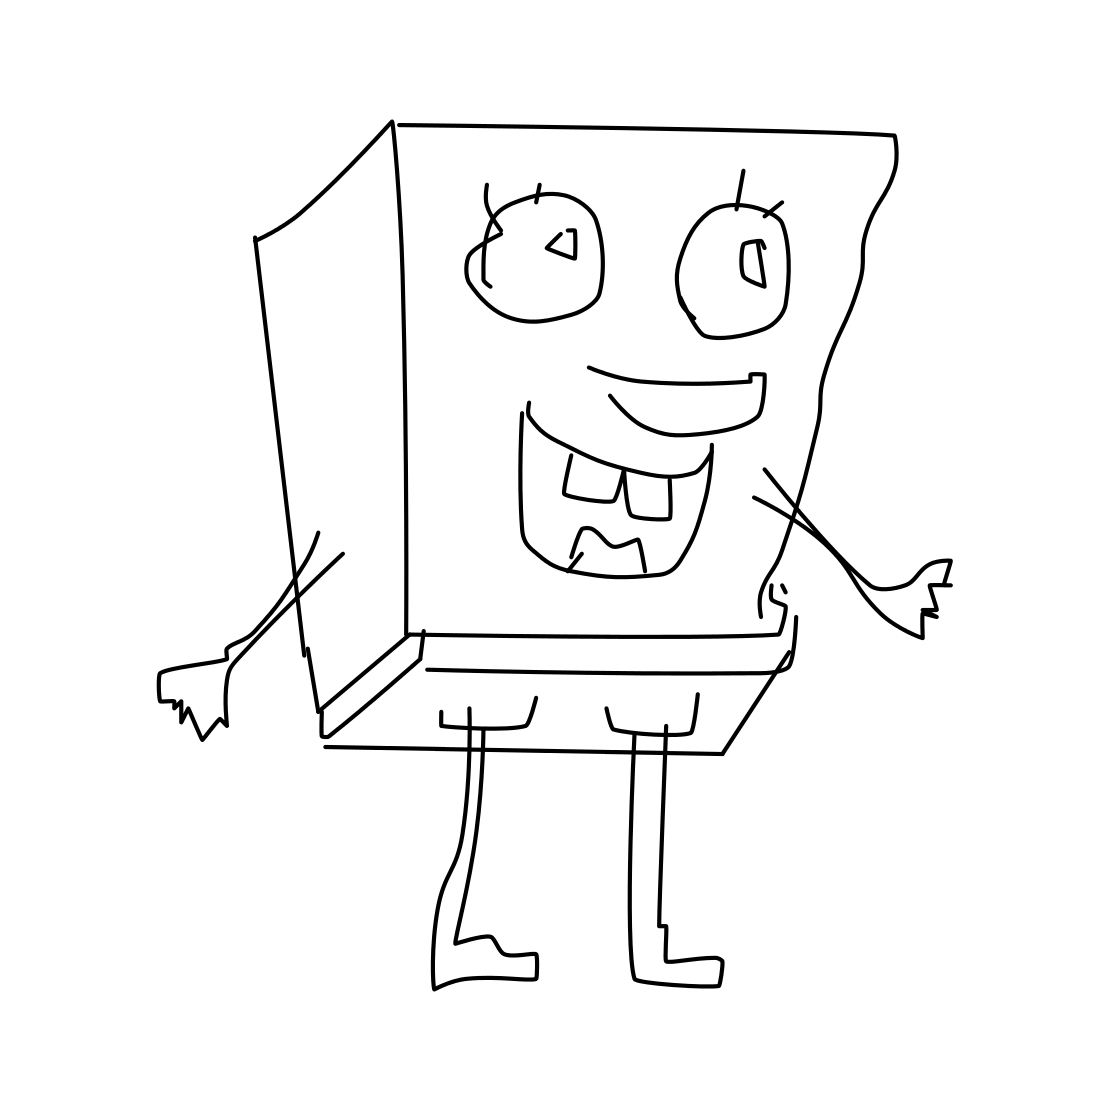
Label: sponge bob